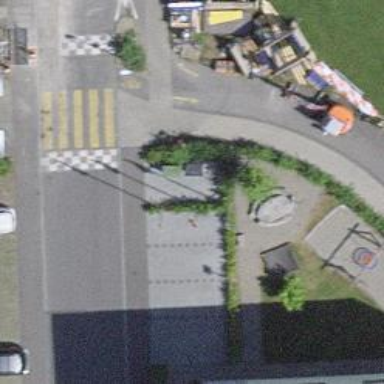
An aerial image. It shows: Sidewalk.